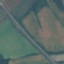
Land use / land cover class: Highway